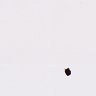
Metastatic tissue present: no